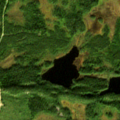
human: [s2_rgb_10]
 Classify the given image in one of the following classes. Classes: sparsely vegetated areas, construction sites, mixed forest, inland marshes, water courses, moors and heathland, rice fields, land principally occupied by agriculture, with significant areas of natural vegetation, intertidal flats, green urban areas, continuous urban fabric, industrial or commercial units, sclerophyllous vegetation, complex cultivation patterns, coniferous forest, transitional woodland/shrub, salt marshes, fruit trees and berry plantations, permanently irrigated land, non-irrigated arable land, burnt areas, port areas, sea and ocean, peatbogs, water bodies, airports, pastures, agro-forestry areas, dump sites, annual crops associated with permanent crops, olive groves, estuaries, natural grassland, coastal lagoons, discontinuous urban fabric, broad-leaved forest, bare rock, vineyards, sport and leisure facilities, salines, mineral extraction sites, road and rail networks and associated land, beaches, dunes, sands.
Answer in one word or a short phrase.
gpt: coniferous forest, transitional woodland/shrub